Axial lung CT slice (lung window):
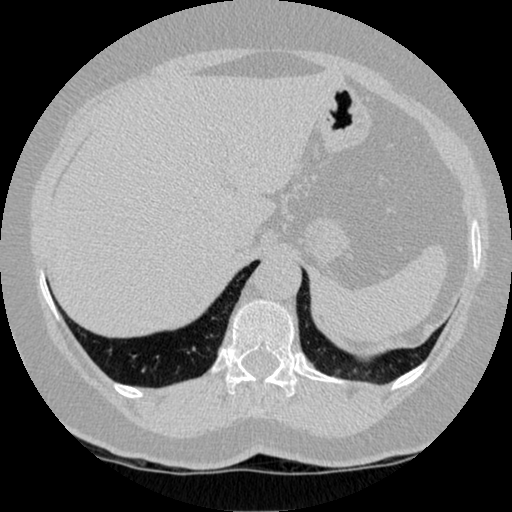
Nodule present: no